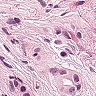
Metastatic tissue present: yes